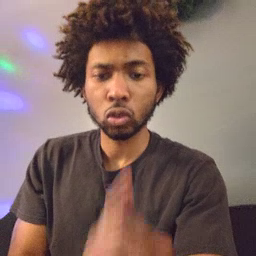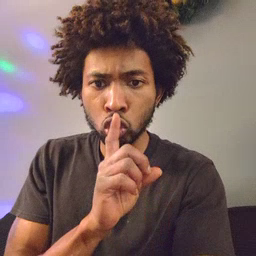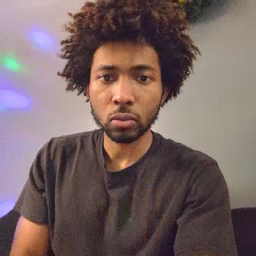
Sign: shhh